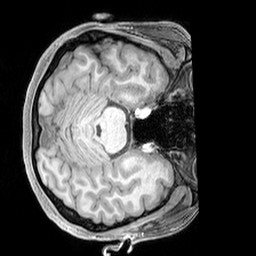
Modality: T1w
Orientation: axial
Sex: female
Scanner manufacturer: siemens
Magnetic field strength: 3 T
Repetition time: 2.3 s
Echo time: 0.00226 s